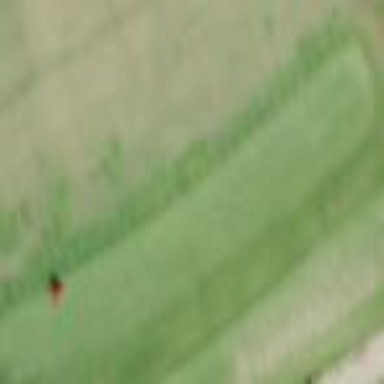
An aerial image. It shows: Grassy area designated as golf tee.